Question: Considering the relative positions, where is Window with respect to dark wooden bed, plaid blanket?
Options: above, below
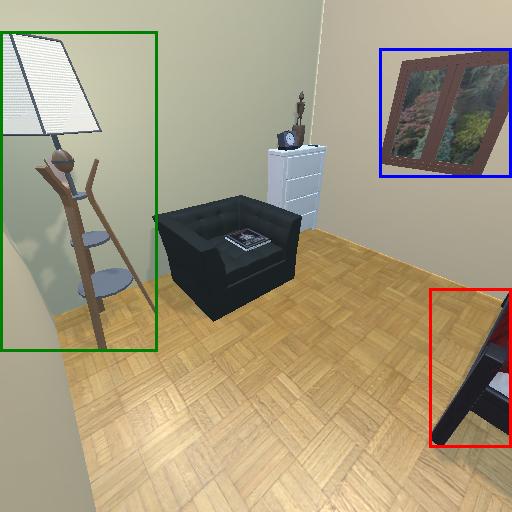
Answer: above